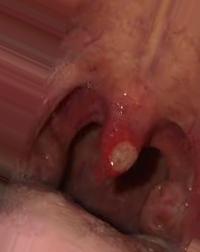
Condition: Mouth Ulcer